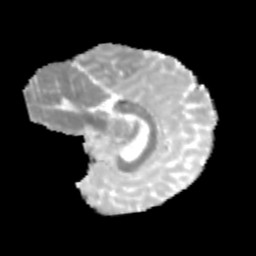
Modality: MD
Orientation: sagittal
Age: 12
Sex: female
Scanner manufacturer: siemens
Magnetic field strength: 3 T
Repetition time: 3.8 s
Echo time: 0.07 s